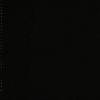
Label: space